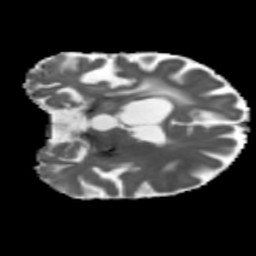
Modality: MD
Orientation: coronal
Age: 63
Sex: female
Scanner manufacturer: siemens
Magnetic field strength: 3 T
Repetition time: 5.47 s
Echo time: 0.0854 s